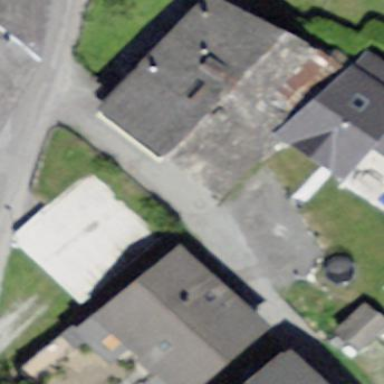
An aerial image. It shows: Simple and straightforward house.